Interaction volume radius: 10 \u00c5
Interaction volume height: 20 \u00c5
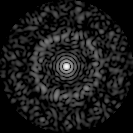
Disorder parameter: 0.8327